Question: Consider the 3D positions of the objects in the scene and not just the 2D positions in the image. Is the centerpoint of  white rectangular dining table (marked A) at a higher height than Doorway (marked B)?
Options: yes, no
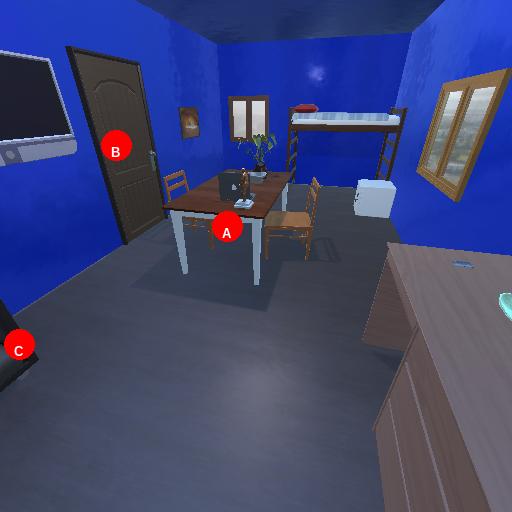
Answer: yes